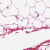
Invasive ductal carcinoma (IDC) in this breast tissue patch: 0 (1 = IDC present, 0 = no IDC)